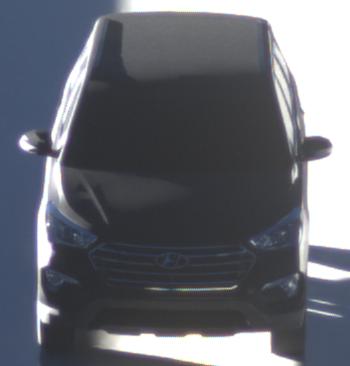
Make: Hyundai
Model: Santa Fe 2.4 GDI
Detailed model: Santa Fe (DM)
Model produced from: 2017/08
Model produced until: 2018/01
Doors: 5
Color: black
Road condition: wet road
Daytime: sunrise or sunset
Contrast: high contrast